Question: I'm trying to create an rgb offset effect for images on a website. I have the basic functionality but the problem is the channels are offset with the uv of the texture. So if images are different sizes the offset is not visually the same for each image.
This is my fragment shader.
'''
uniform sampler2D texture;
varying vec2 vUv; // vertex uv
void main() {
vec2 uv = vUv;
float red = texture2D(texture, vec2(uv.x, uv.y - .1)).r;
float green = texture2D(texture, uv).g;
float blue = texture2D(texture, vec2(uv.x, uv.y + .1)).b;
float alpha = texture2D(texture, uv).a;
gl_FragColor = vec4(vec3(red, green, blue), alpha);
}
'''
And how it looks rendered to the page.

How would I go about normalising the uv offset without having to pass in a uniform value?
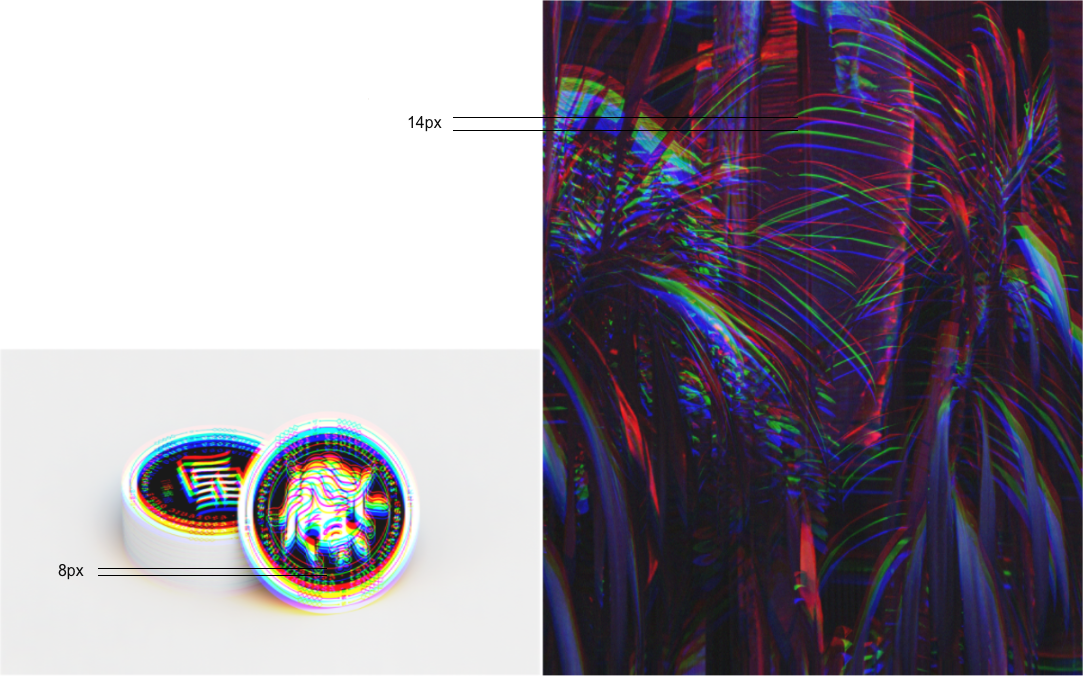
Answer: It would be normal to pass in more info like the amount of offset
'''
uniform float offset1;
uniform float offset2;
uniform sampler2D texture;
varying vec2 vUv; // vertex uv
void main() {
vec2 uv = vUv;
float red = texture2D(texture, vec2(uv.x, uv.y + offset1)).r;
float green = texture2D(texture, uv).g;
float blue = texture2D(texture, vec2(uv.x, uv.y + offset2)).b;
float alpha = texture2D(texture, uv).a;
gl_FragColor = vec4(vec3(red, green, blue), alpha);
}
'''
You can then adjust this in JavaScript. For example
'''
const uniforms = {
offset1: { value: 0 },
offset2: { value: 0 },
...
};
...
uniforms.offset1.value = 2 / textureHeight;
uniforms.offset2.value = -2 / textureHeight;
'''
If it was me I might do it more like this
'''
uniform vec2 channelOffsets[4];
uniform vec4 channelMult[4];
uniform sampler2D texture;
varying vec2 vUv; // vertex uv
void main() {
vec2 uv = vUv;
vec4 channel0 = texture2D(texture, uv + channelOffset[0]);
vec4 channel1 = texture2D(texture, uv + channelOffset[1]);
vec4 channel2 = texture2D(texture, uv + channelOffset[2]);
vec4 channel3 = texture2D(texture, uv + channelOffset[3]);
gl_FragColor =
channelMult[0] * channel0 +
channelMult[1] * channel1 +
channelMult[2] * channel2 +
channelMult[3] * channel3 ;
}
'''
And set them
'''
const uniforms = {
channelOffsets: { value: [
new THREE.Vector2(),
new THREE.Vector2(),
new THREE.Vector2(),
new THREE.Vector2(),
]},
channelMults: { value: [
new THREE.Vector4(1, 0, 0, 0),
new THREE.Vector4(0, 1, 0, 0),
new THREE.Vector4(0, 0, 1, 0),
new THREE.Vector4(0, 0, 0, 1),
]},
....
}
...
uniforms.channelOffsets.value[0].y = -2 / textureHeight;
uniforms.channelOffsets.value[2].y = 2 / textureHeight;
'''
For an example of something less hard coded. I might even use texture matrices instead of offsets which would allow rotating and scaling each channel and combine them with matrices which would allow swapping channels.